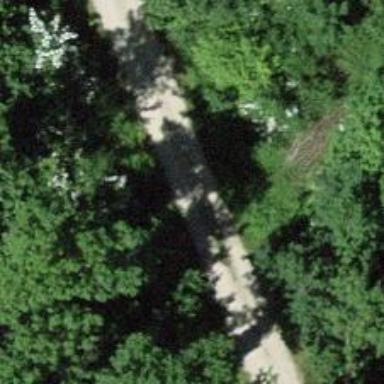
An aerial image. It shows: Gravel track with grade2 quality.